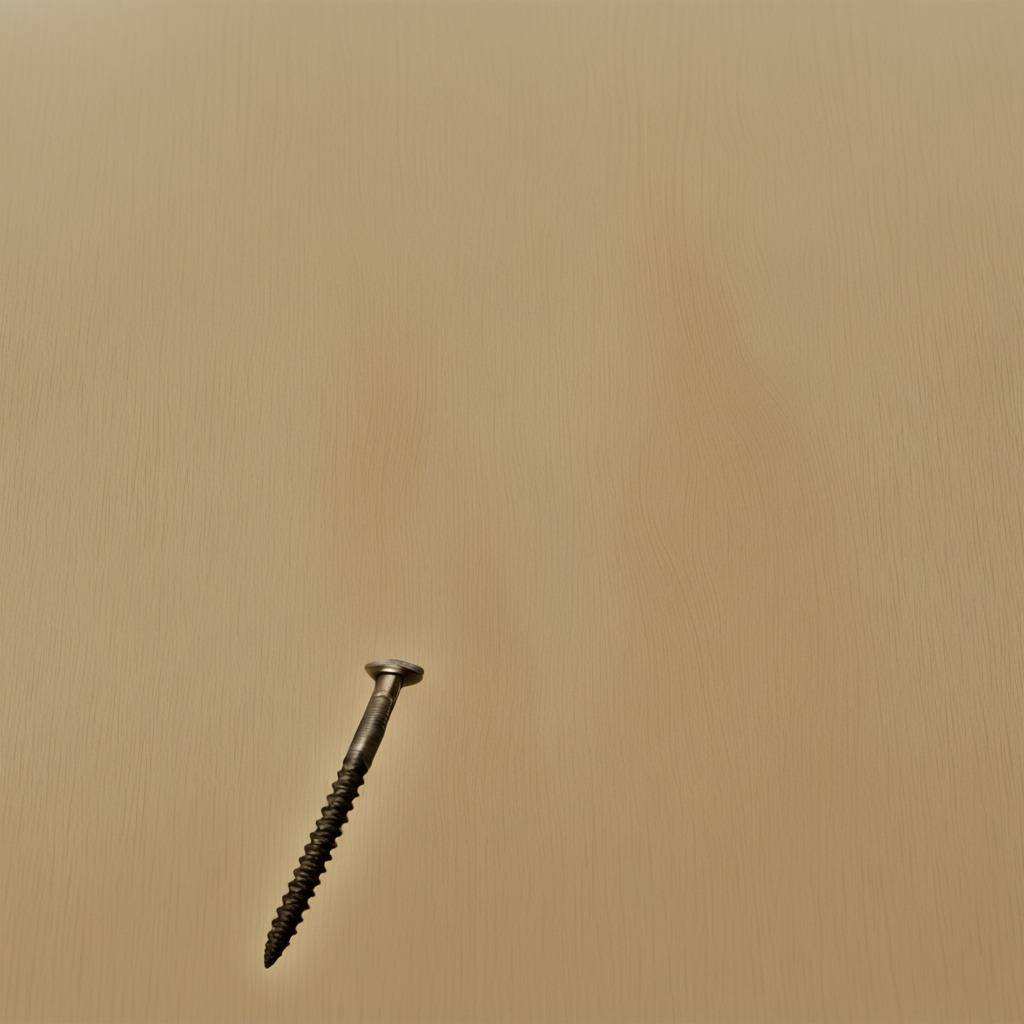
A metal screw lies on the plywood surface in the paint workshop.